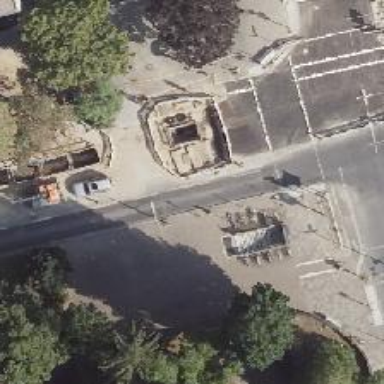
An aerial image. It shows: Subway entrance.